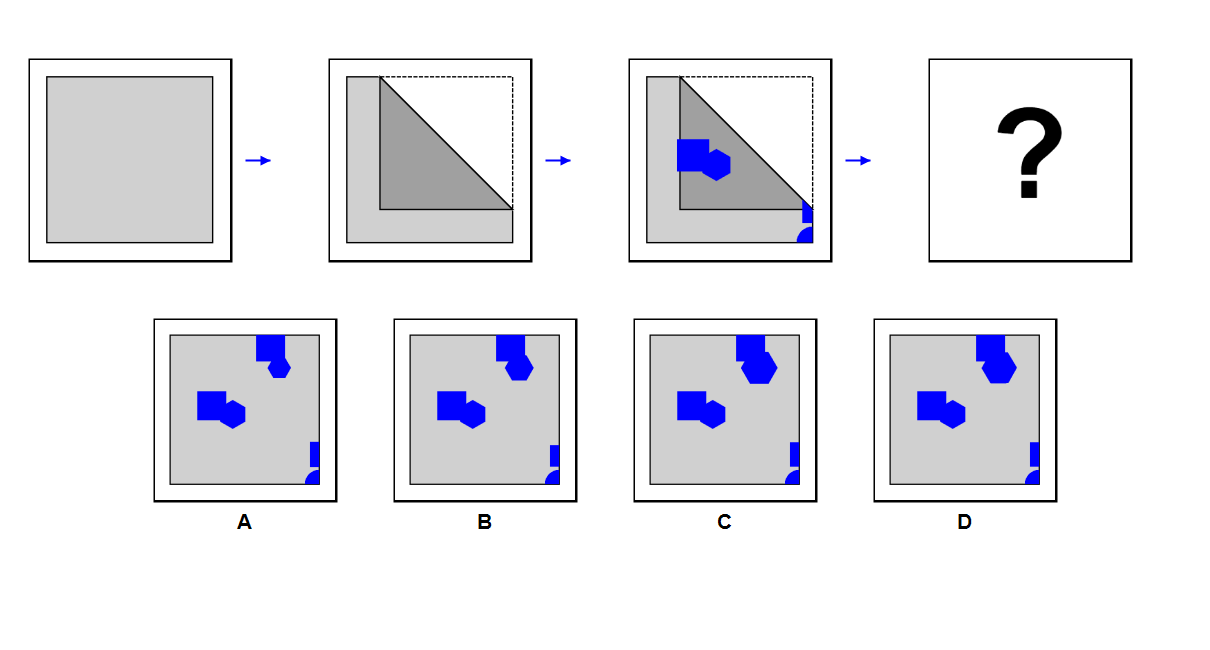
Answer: B